Question:
As you can see in the picture above, a ClickOnce application is being run directly off of a webpage to be installed. Is there a way to mimic this ability? I plan on making my own installer but I want installing the software to be as easy and fast as possible (my software is aimed towards teens and older children). Does anybody have any ideas? I'm using vb.net so any .net examples are appreciated.
Thanks if you can! I don't, however, need people to tell me alternate methods than the one proposed. This is the way I'm doing it and how it needs to be :)
Basically, once you click on a link in a browser, a similar dialog will pop-up asking (instead of saying "Install // Don't Install") if you would like to run the program?
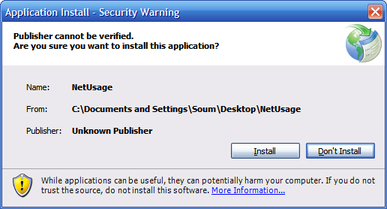
Answer: I don't think so...
The dialog you see is not a dialog the application provides but a dialog that the .NET framework supplies for a ClickOnce application installer.
You could do a similar thing if you force your users to first install your own application installer, that would register some protocol as its own and be a server that responds to protocol requests.
something like
myinstaller://http%3A%2F%2Fmywebsite%2Ecom%2Fapp%2Eexe
And then respond to this, download the exe and run it...